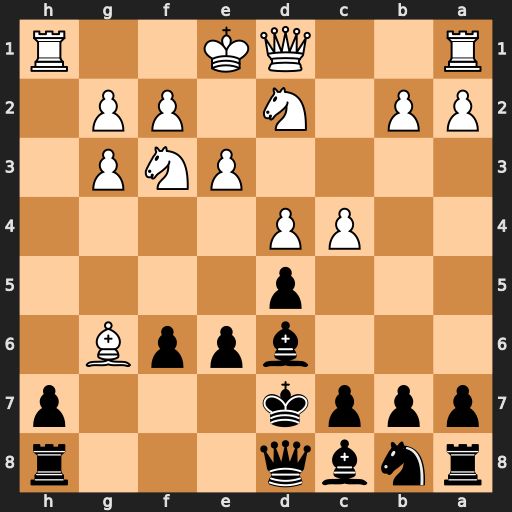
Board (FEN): rnbq3r/pppk3p/3bppB1/3p4/2PP4/4PNP1/PP1N1PP1/R2QK2R
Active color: b
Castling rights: KQ
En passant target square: -
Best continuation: hxg6 Rxh8 Qxh8